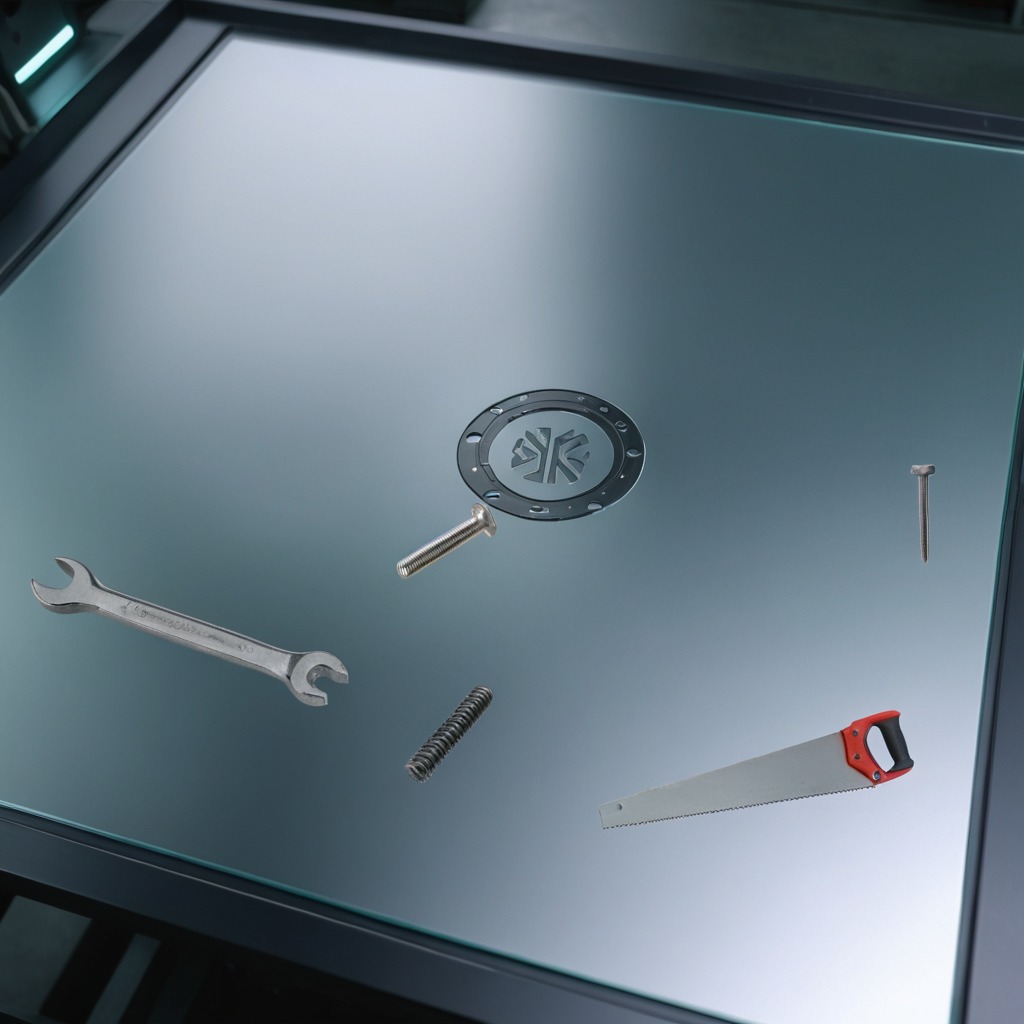
A metal machine screw, an iron nail, a coiled metal spring, a handheld metal saw, and a wrench are lying on the metal table.